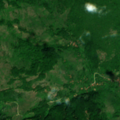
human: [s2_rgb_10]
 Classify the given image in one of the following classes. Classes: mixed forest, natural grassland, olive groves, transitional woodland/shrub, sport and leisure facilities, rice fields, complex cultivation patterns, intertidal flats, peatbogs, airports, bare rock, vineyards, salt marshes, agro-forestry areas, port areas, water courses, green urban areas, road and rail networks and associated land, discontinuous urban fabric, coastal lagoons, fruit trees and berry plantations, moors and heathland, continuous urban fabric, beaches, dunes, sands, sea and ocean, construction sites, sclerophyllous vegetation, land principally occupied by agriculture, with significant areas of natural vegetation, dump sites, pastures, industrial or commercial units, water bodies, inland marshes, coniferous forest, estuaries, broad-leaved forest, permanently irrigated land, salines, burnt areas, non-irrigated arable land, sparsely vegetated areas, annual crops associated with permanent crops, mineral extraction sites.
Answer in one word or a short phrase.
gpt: complex cultivation patterns, land principally occupied by agriculture, with significant areas of natural vegetation, broad-leaved forest, transitional woodland/shrub